Question: I recently acquired this book from Microsoft Press. I currently have Office Enterprise 2007 (Access included) and have firmly decided to convert my Informix-SQL app to Access 2010. However, I'm not experienced with VBA, Macros and several other functionality my app needs. This is going to be a new learning process for me, but I must modernize my 20 year old char-based app and take advantage of new features. I have begun defining my tables and columns, but not the relationships. With INFORMIX, I join a serial (autoincrement) column with an INT column in another table. Now when I display a customers master row, I would like to automatically display all of the transactions associated with that customer in a sub-form and have the ability to add, update, query, delete on either tables. Can this be accomplished with A'10?
EDIT: OK, this is what I have done so far, defined tables and relationships:

there are more validation lookup tables to follow, but these are the main tables. So if now I create a form and specify the CLIENTES (customer table), LOTES (lot table), ARTICULOS (item table) and TRANSACCIONES (transaction table) it will create a CLIENT table as the master form and the other child tables as subforms on one screen?
Also, the reason I created a lot table is because when customers pawn or sell items, the pawnshop groups all these items into one lot, calculates the total loan or purchase amount, stores it all under one transaction and prints the ticket with a description of all the items and total amount. So I want the ability to say, if customer defaults on interest payments or does not redeem pawn, then customer forfeits all items and pawnshop may choose to sell some items to gold refinery and/or transfer other non-gold items to inventory to sell to the public, so would the above ER be adequate for this capability?
I also want to ensure that every row in every table has the same store_ID (company ID) while users are working within a specific company, as this system will be multi-company and there will be consolidated reports, etc.
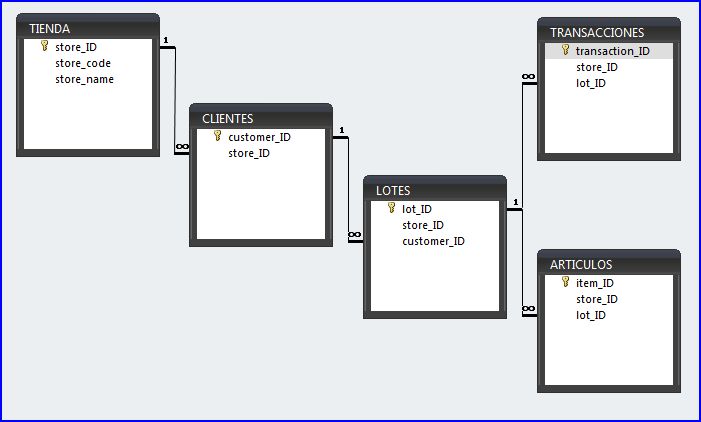
Answer: This type of setup can be accomplished in any version of access going back to 1992.
The way you model these classic one to many relationships in access is to base the parent form on the parent table (note I said partent table, not a query - I going to repeat this again: you do not need a query that joins the data for you). You then create what is called a continues form based on the child table. You now have two forms, and you then can simple drag + drop in the form for the child table into the above parent form, and you are done.
In fact, if you design and setup the relationship correctly in the relationships window, then if you use a wizard to create the form, it will actually build and automatically insert a sub form for you.
So, there is some several interesting issues about the above process that you should know As I pointed above, you don't have to build any SQL query at all. You don't have to write sql to join together the data. Access will do all of this for you, and do it without any code.
So, when you navigate records in the main form, the child records will be automatically displayed and filtered for you in the sub form. (and if you add or delete or edit those child records, the correct relationship key is inserted and maintained for you, again done without writing any code at all).
In the following form, we have a classic accounting funds distribution example. In this example we are tracking membership donations. So, the top part of the form is one record based on the master table and is the donation event. I then created an continuous form. When dropped into the main form, it becomes a sub form. That form is the one on the left side, and it simply allows me to enter a list of members who donated for the above event.
The form looks like:

At this point the form will work without any code having been written.
In fact the above form I have the one main record, on the left side I have many members who made a donation. However, I also needed to split out each donation for those memebers on the left side to an to particular account for accounting purposes. (a classic check spliting that you see in just about every accounting package these days)
So the above models a one to many and then the many members also split out into many different accounts for each donation. A really incredible powerful setup, and one that has almost no code.
So, in the above I'm really doing three tables deep as a model. |And, to be fair, the right side (donations split into accounts) did need one line of code to update correctly, as access does not do this for me when you go 3 tables deep.
However for the most part, to model these classic parent to child table relationships in access, you don't need to write any code at all. You use a main form and then for the child table, you insert a sub-form based on the child table.
And as noted if you set the relationships up correctly, access will automatically stitch the two together for you, and maintain the relationship for you. So display of the child records belonging to the one parent record will display for you automatically. And this ability includes you to edit and delete and add those child records. And, thus as you navigate to a new reocrd, all of the child records and information will automatically be refreshed for the next form.
In other words all the above can be done without building any SQL queries, and not one line of code is required.